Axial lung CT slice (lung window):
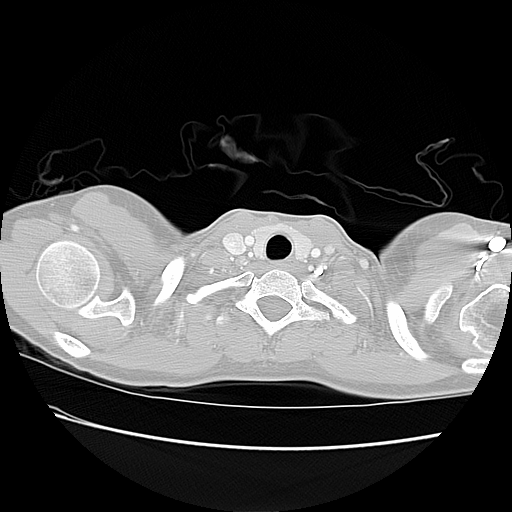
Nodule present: no